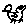
Label: bird